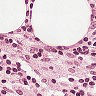
Metastatic tissue present: no